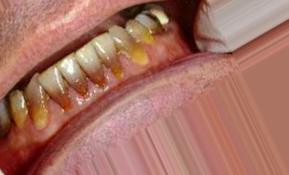
Condition: Tooth Discoloration